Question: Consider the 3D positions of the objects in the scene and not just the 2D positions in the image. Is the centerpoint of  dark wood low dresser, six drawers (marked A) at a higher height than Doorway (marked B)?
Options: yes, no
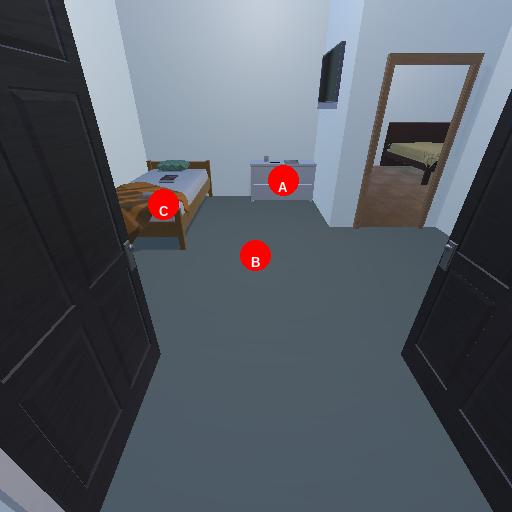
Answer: yes